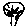
Label: tree